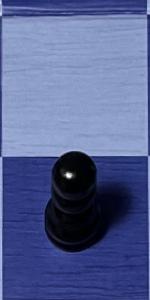
Label: Pawn_Black